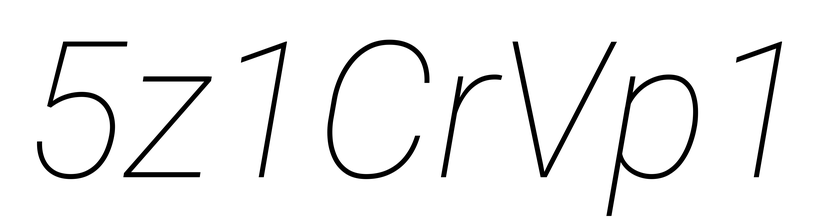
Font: Roboto-Italic_Thin_Italic